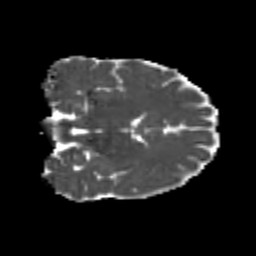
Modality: MD
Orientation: coronal
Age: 20
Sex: female
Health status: healthy
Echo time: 0.074 s